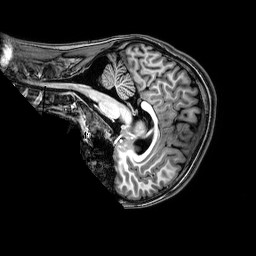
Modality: T1w
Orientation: sagittal
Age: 21
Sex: male
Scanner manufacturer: philips
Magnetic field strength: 3 T
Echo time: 0.0038 s